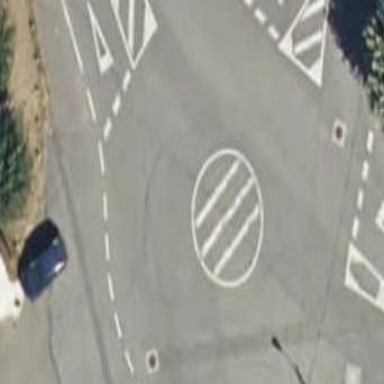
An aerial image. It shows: Unclassified road featuring roundabout.